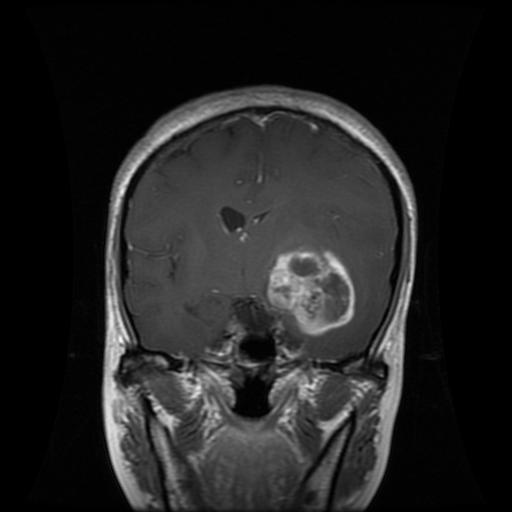
Label: glioma